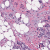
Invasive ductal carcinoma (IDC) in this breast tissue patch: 1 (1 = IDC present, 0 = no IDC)